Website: lowes
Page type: review-order
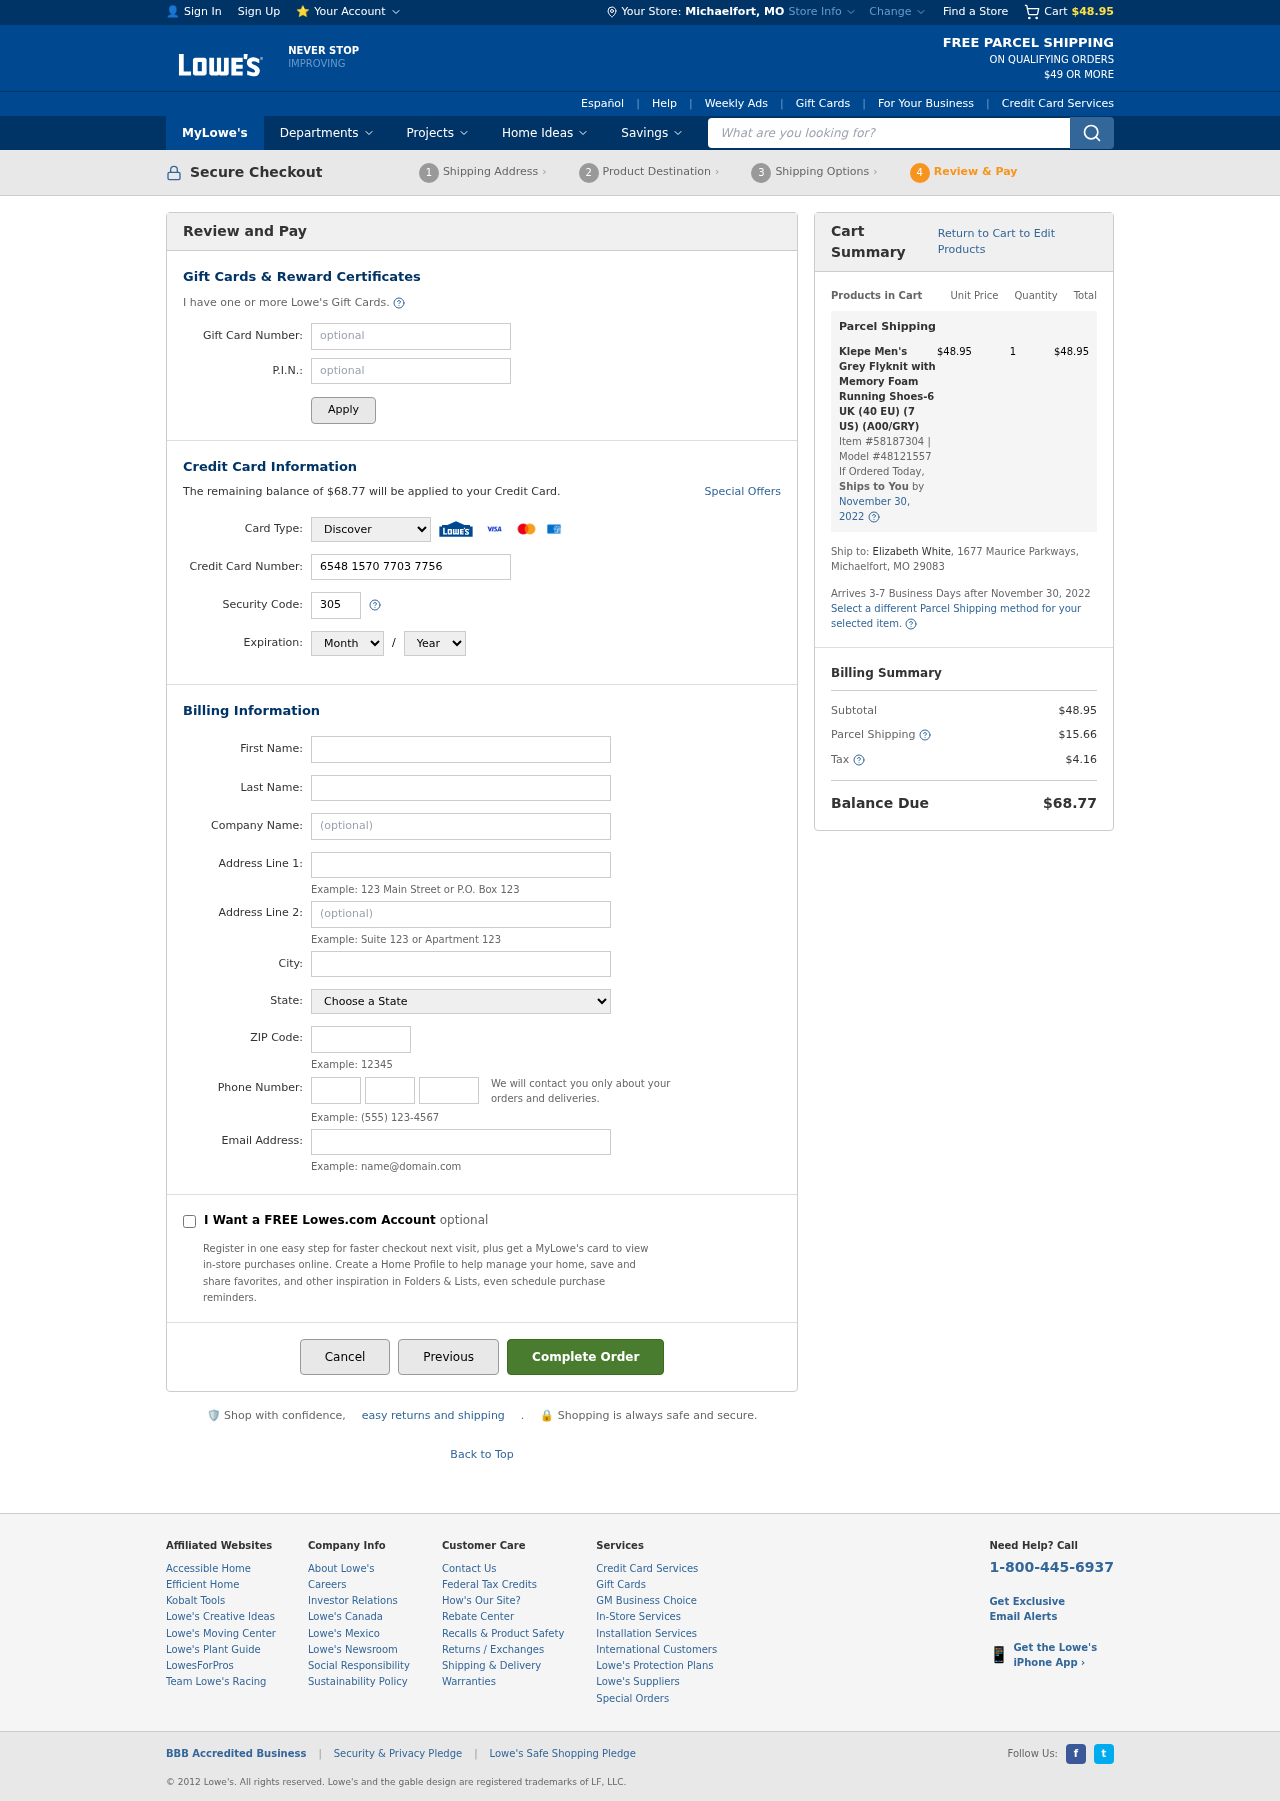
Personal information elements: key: PII_CARD_CVV
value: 305
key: PII_CARD_EXPIRY_MONTH
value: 08
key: PII_CARD_EXPIRY_YEAR
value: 27
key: PII_CARD_NUMBER
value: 6548 1570 7703 7756
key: PII_CARD_TYPE
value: Discover
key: PII_CITY
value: Michaelfort
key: PII_CITY_STATE
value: Michaelfort, MO
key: PII_COMPANY
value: Weaver-Mitchell
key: PII_EMAIL
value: elizabeth.white@hotmail.com
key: PII_FIRSTNAME
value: Elizabeth
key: PII_LASTNAME
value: White
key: PII_PHONE_AREA
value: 201
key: PII_PHONE_PREFIX
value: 205
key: PII_PHONE_SUFFIX
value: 6820
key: PII_POSTCODE
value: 29083
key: PII_STATE
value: Missouri
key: PII_STREET
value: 1677 Maurice Parkways
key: PII_STREET2
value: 1677 Maurice Parkways
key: PII_FULLNAME2
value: Elizabeth White
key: PII_STATE_ABBR
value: MO
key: PII_POSTCODE_FULL
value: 29083
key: PII_CITY_STATE_ZIP
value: Michaelfort, MO 29083
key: PII_POSTCODE_NUMERIC
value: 29083
Product elements: key: PRODUCT1_NAME
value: Klepe Men's Grey Flyknit with Memory Foam Running Shoes-6 UK (40 EU) (7 US) (A00/GRY)
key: PRODUCT1_PRICE
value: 48.95
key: PRODUCT1_QUANTITY
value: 1
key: PRODUCT1_ITEM_NUMBER
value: Item #58187304
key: PRODUCT1_MODEL_NUMBER
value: Model #48121557
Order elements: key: ORDER_SUBTOTAL
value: $48.95
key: ORDER_BALANCE_DUE
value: $68.77
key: ORDER_SHIPPING_DATE
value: November 30, 2022
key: ORDER_ITEM_TOTAL
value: $48.95
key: ORDER_SHIPPING_DATE2
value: November 30, 2022
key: ORDER_SHIPPING_COST
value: $15.66
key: ORDER_TAX
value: $4.16
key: ORDER_TOTAL
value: $68.77
Search elements: key: HEADER_SEARCH
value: What are you looking for?